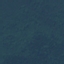
Label: Forest